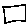
Label: square